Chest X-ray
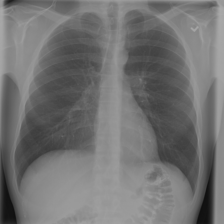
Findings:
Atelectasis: negative
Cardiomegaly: negative
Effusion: negative
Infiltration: negative
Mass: negative
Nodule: negative
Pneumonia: negative
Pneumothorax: negative
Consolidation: negative
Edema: negative
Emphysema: negative
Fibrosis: negative
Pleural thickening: negative
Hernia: negative